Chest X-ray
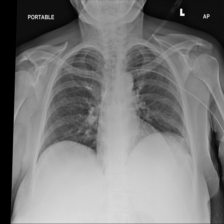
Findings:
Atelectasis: negative
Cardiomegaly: negative
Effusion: negative
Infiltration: negative
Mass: negative
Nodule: negative
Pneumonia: negative
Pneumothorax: negative
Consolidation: negative
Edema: negative
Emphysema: negative
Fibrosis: negative
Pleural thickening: negative
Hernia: negative